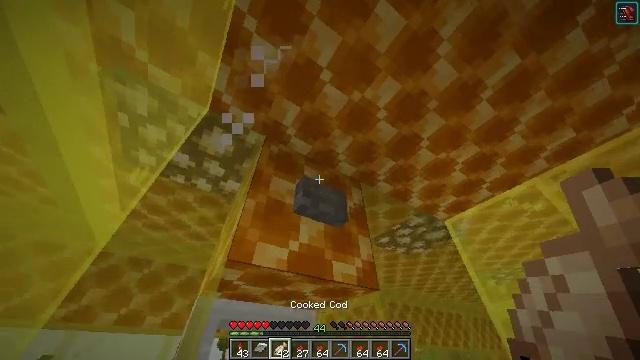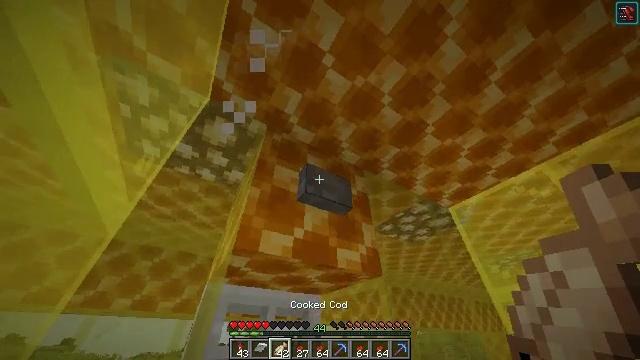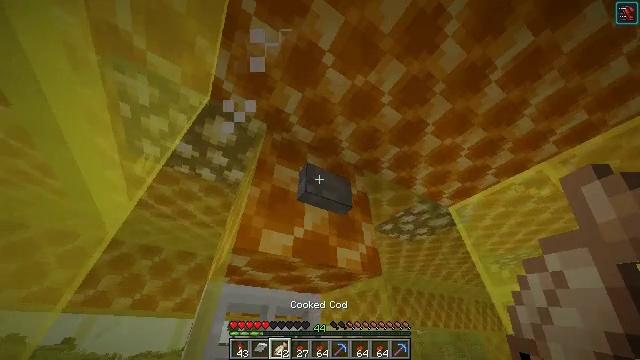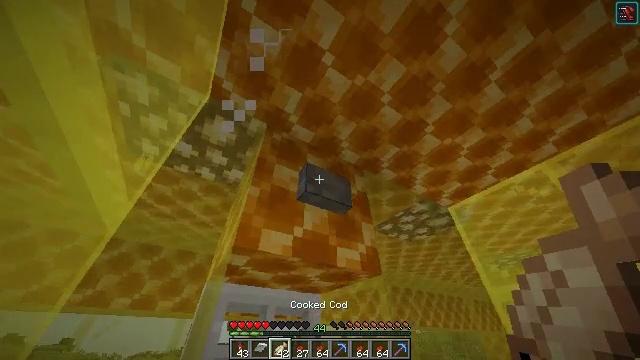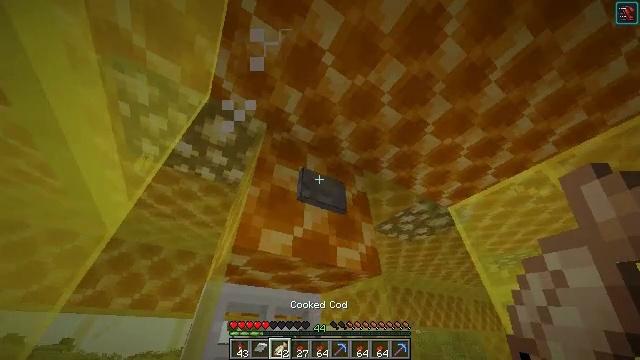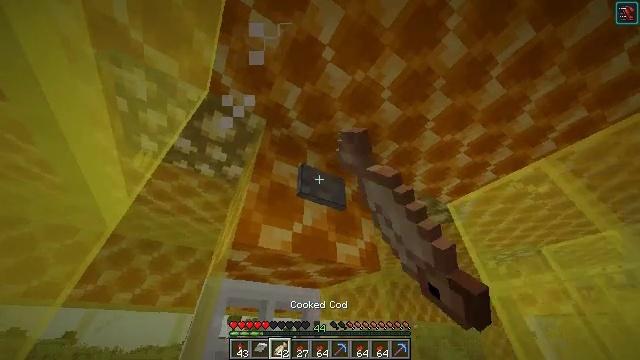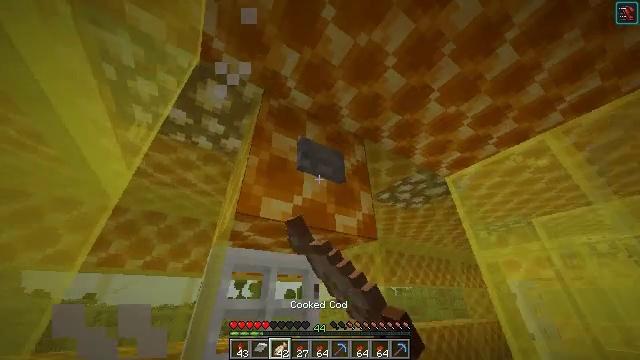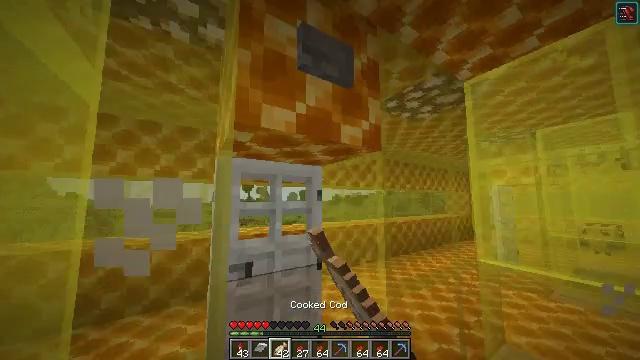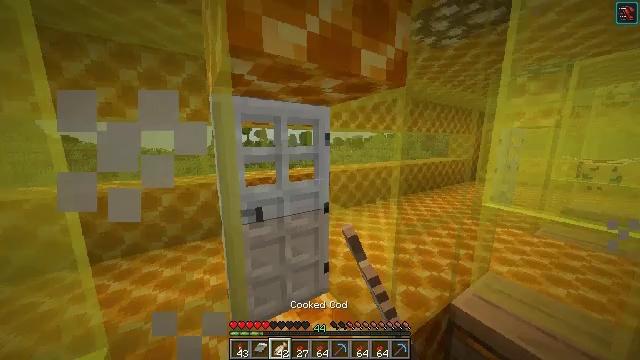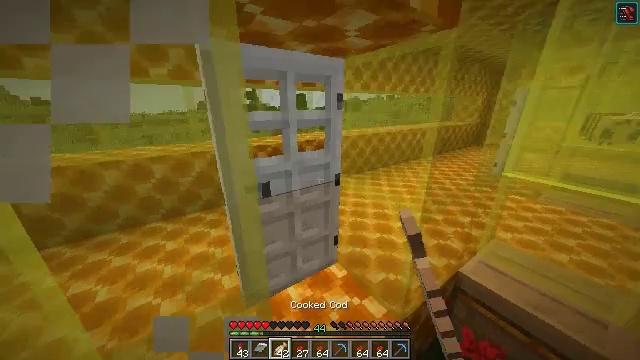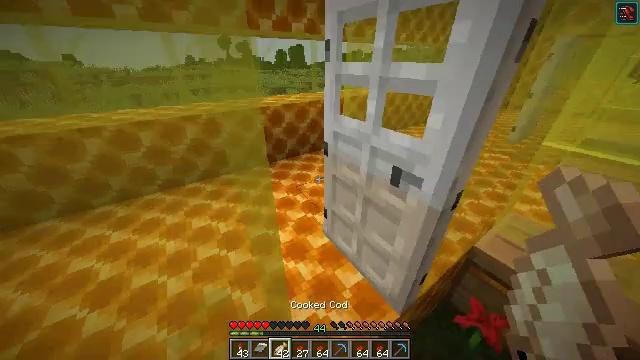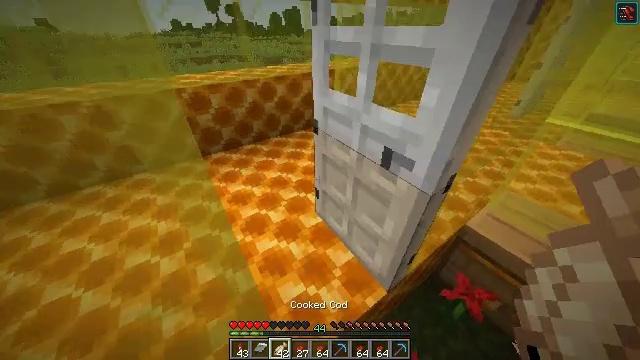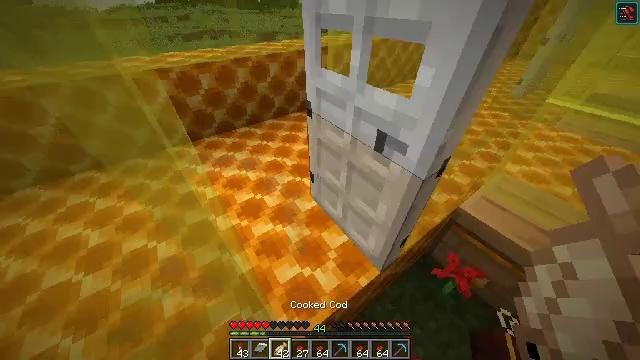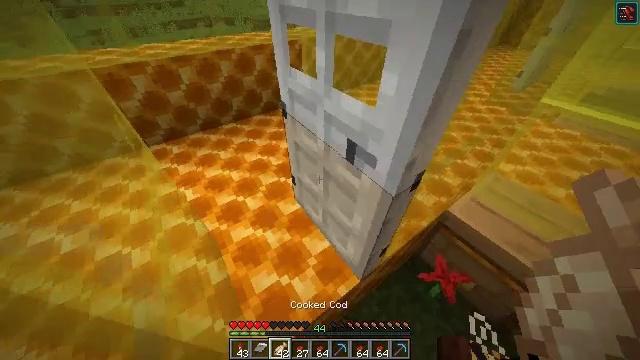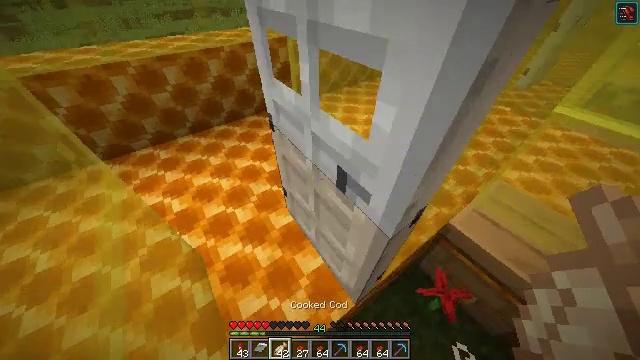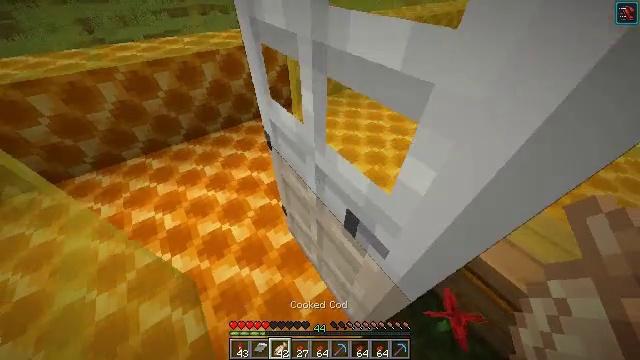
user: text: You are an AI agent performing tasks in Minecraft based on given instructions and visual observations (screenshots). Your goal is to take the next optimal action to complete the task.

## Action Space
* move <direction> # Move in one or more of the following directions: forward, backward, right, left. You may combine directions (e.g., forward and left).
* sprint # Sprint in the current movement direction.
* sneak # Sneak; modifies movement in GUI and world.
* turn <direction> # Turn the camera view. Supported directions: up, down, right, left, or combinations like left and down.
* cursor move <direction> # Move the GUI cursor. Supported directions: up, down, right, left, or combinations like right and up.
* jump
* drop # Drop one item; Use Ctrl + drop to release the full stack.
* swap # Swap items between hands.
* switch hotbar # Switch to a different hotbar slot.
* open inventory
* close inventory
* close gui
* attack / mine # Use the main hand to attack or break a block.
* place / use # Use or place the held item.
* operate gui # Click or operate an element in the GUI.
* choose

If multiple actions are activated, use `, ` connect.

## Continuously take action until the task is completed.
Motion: motion action
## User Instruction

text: Create a honey block using four honey bottles.
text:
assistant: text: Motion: turn left and down
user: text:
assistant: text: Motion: no_op
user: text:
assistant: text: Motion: no_op
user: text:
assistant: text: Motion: use / place
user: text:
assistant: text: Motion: turn down, use / place
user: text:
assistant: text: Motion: turn down
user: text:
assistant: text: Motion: move forward and move left, turn down
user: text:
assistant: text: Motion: move forward and move left, turn down
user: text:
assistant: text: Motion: move forward and move left, turn right and down
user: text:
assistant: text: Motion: move forward, turn down
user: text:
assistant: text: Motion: move forward, turn down
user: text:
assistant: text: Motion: move forward, turn down
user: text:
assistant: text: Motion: move forward, turn down
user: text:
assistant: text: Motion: move forward, turn down
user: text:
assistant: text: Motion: move forward
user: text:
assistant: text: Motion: move forward
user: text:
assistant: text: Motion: move forward
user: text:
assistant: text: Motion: move forward
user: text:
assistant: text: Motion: move forward and move left
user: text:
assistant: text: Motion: move forward and move left, turn right and down
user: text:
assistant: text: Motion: move forward and move left, turn right
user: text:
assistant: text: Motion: move forward and move left, turn right and up
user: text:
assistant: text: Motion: turn right and up
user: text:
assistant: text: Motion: turn right and up
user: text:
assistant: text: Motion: turn right and up
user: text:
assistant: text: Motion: turn up
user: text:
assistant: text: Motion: no_op
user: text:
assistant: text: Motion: no_op
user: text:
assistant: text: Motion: no_op
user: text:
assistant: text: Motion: no_op